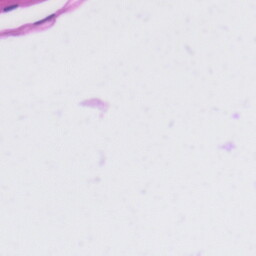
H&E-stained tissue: Tonsil